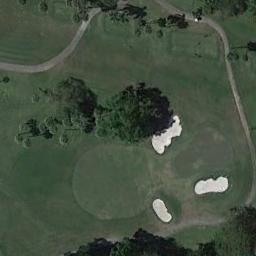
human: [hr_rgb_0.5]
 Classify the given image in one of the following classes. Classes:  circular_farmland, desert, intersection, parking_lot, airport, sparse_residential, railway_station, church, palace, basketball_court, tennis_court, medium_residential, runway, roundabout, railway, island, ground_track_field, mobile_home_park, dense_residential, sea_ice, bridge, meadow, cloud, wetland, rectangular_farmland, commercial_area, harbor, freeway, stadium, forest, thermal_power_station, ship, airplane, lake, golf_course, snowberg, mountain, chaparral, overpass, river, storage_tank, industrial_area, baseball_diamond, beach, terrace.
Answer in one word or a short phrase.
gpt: golf_course